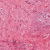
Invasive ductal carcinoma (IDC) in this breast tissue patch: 0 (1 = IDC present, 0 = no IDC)